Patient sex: M
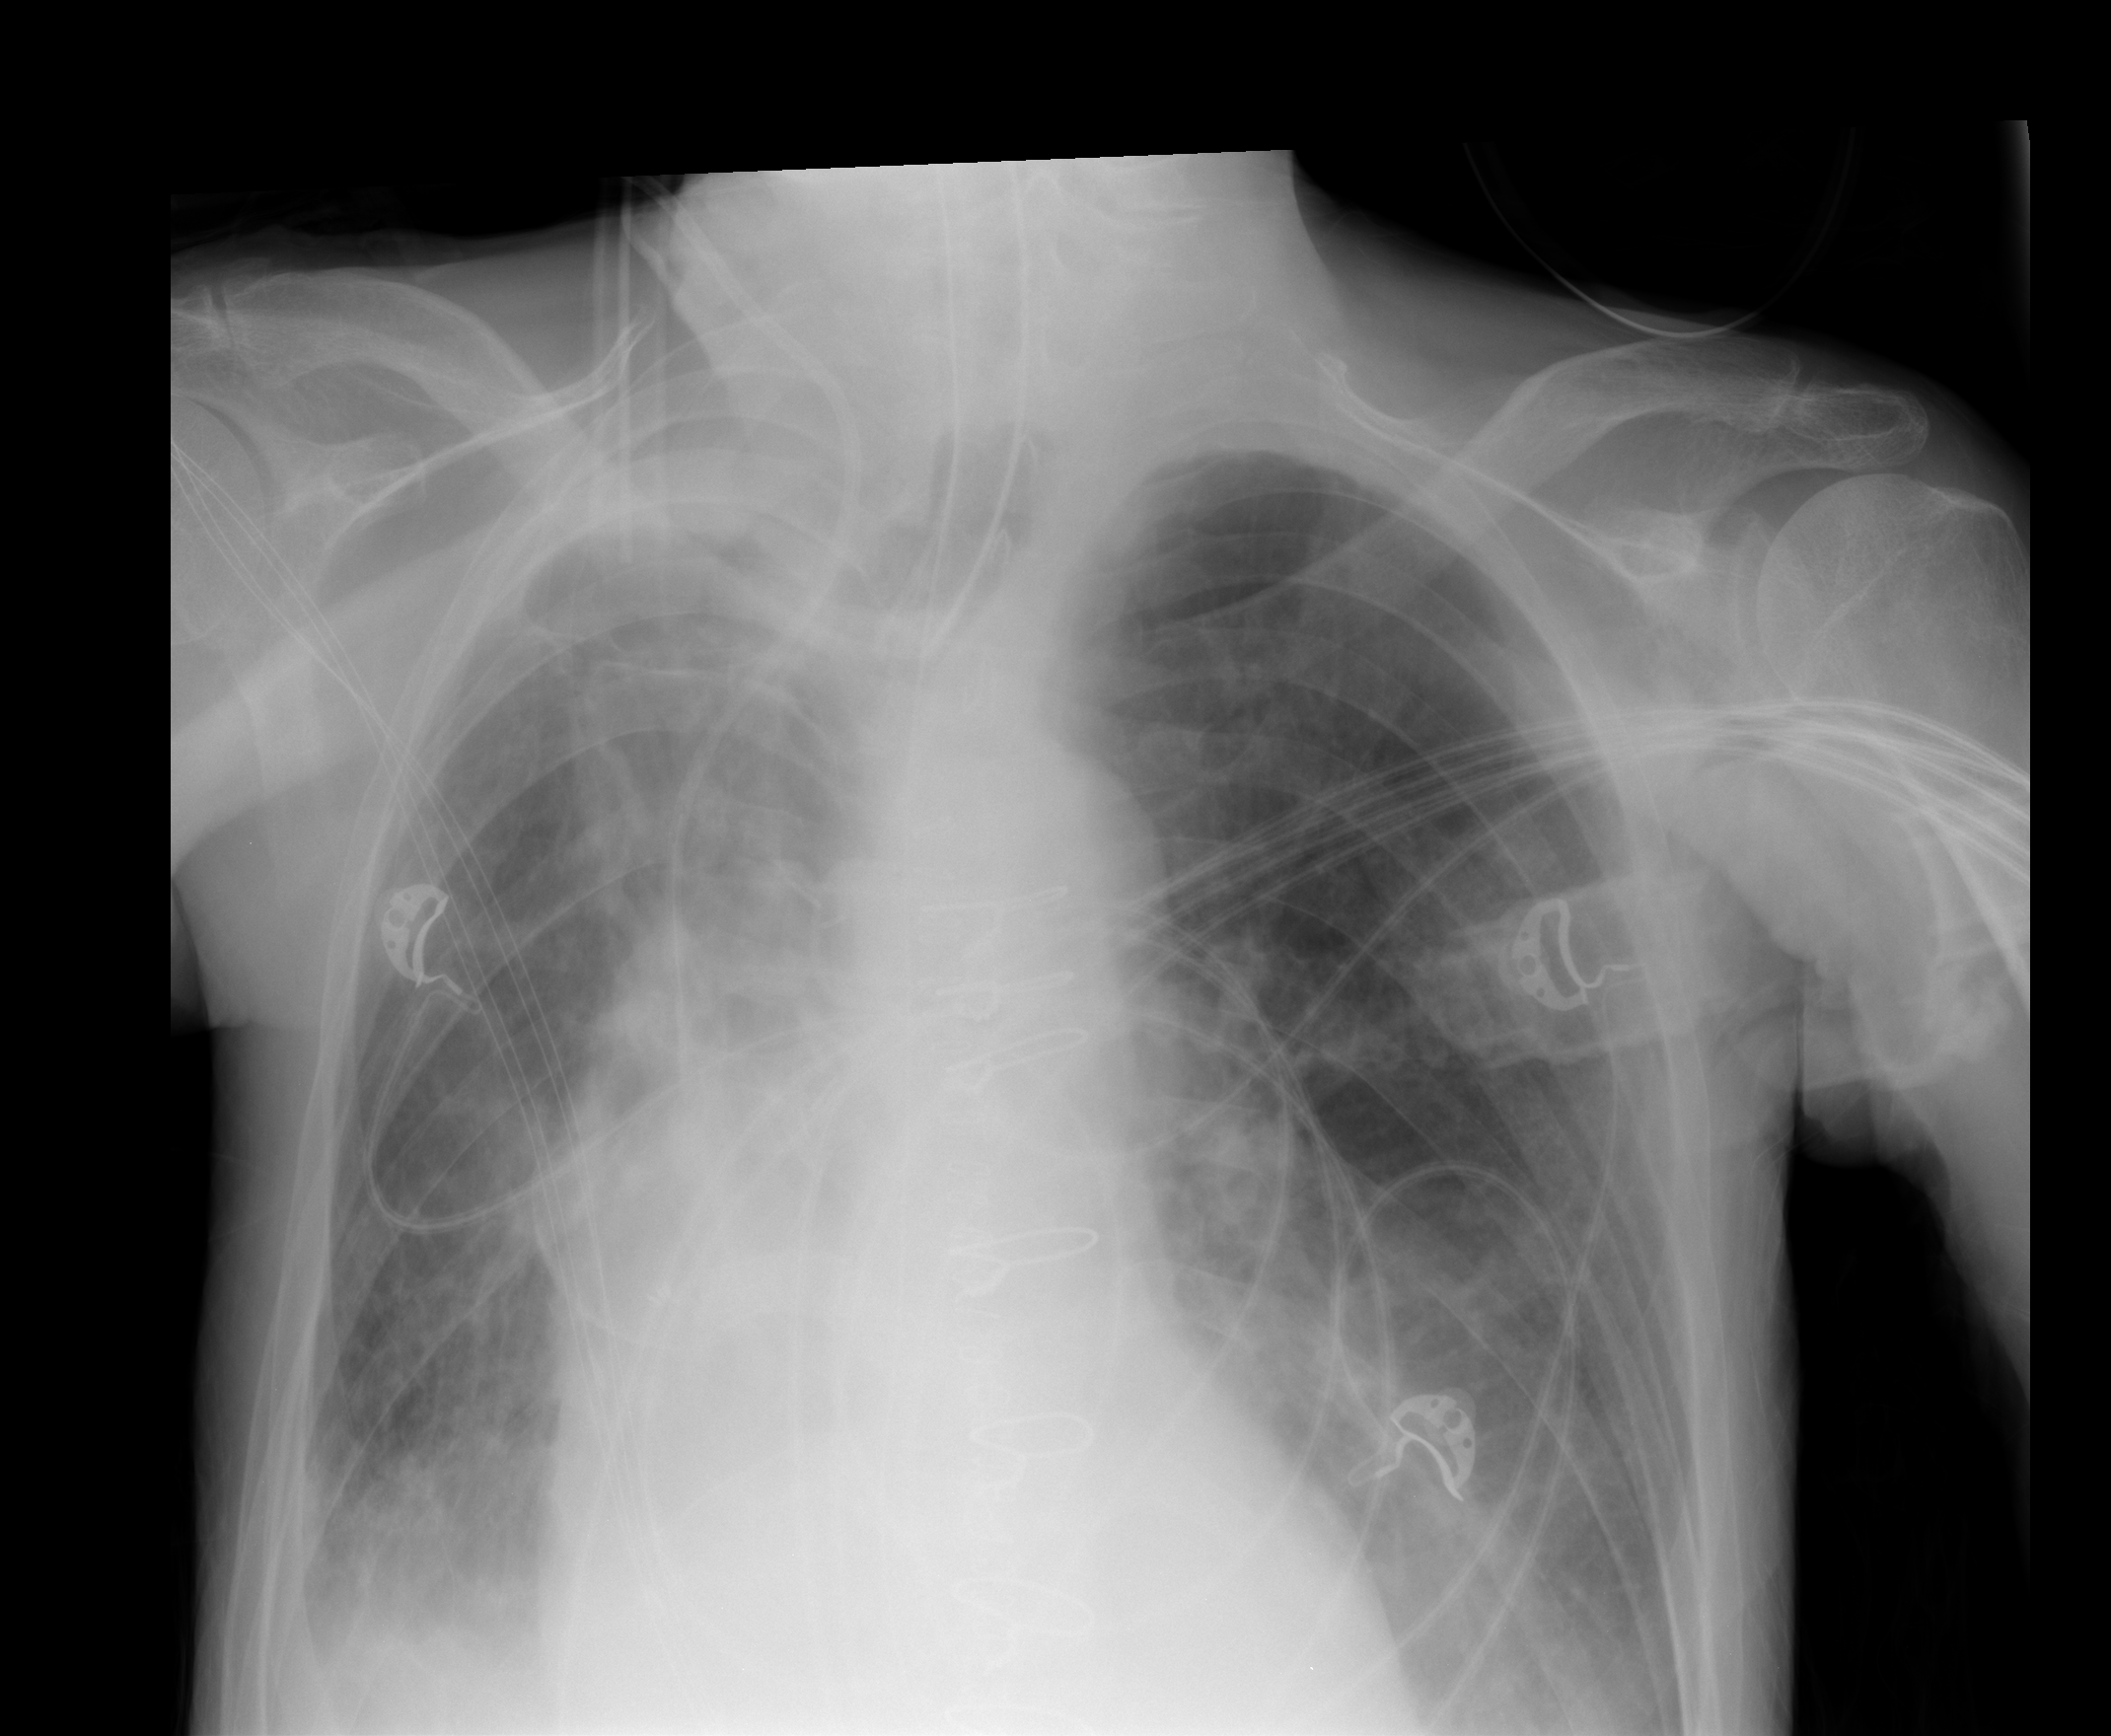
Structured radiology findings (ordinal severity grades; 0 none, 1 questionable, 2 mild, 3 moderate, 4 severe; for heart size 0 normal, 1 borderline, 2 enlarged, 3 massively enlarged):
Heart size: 1
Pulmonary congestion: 2
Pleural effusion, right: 2
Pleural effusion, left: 2
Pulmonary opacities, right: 2
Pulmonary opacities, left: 2
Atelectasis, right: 3
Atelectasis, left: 2